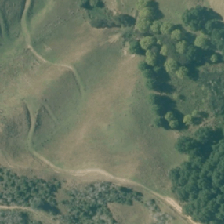
Land cover: high_producing_grassland